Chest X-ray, PA view. Patient: 63 years old, sex M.
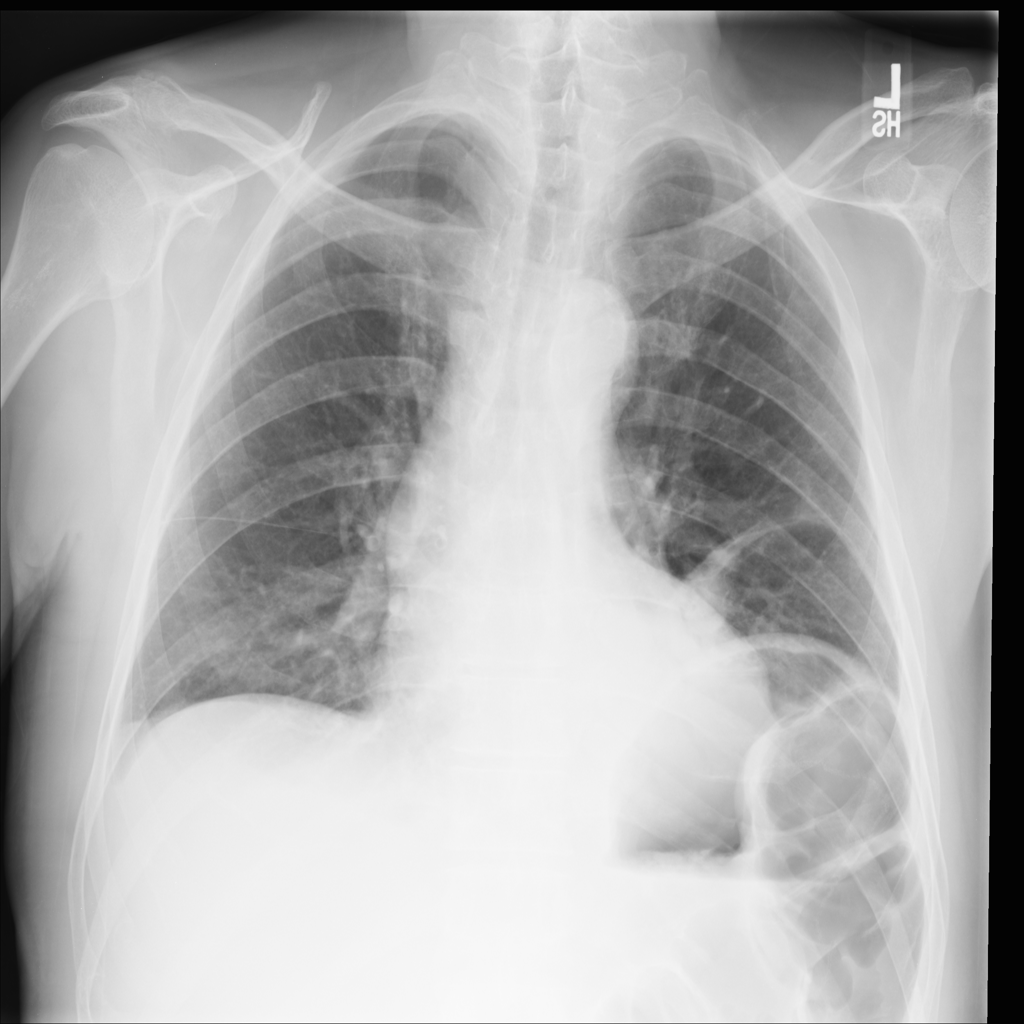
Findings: No Finding